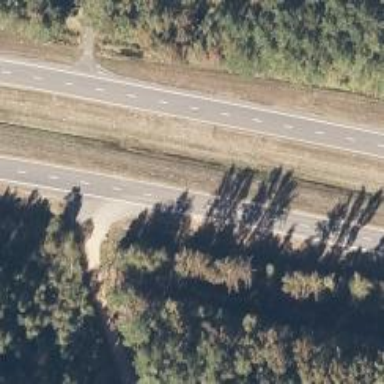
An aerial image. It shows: Asphalt trunk highway.